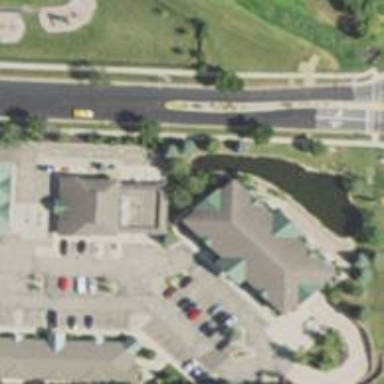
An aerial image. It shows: Commercial building.